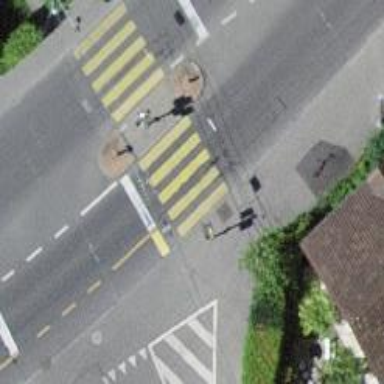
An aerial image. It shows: Road crossing with traffic signals and island.